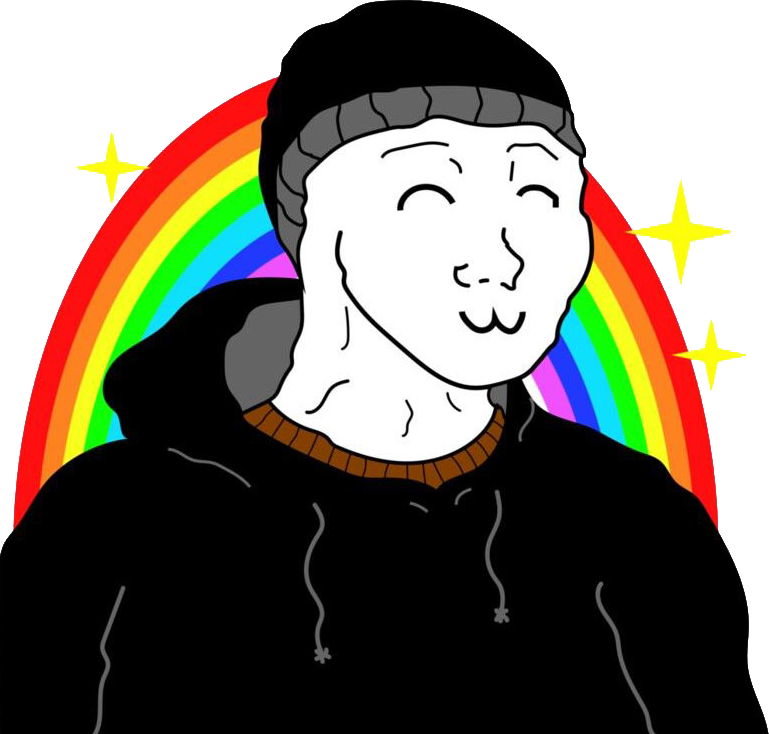
Label: 5_Doomer